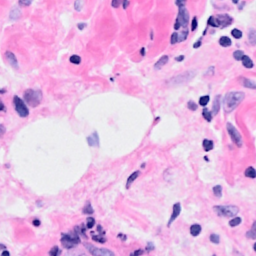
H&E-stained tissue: Breast